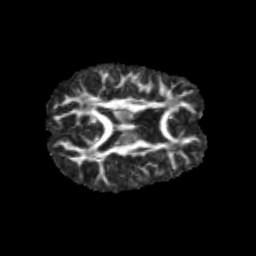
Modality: FA
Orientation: axial
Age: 11
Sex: female
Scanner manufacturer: siemens
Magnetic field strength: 3 T
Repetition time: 3.8 s
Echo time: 0.07 s